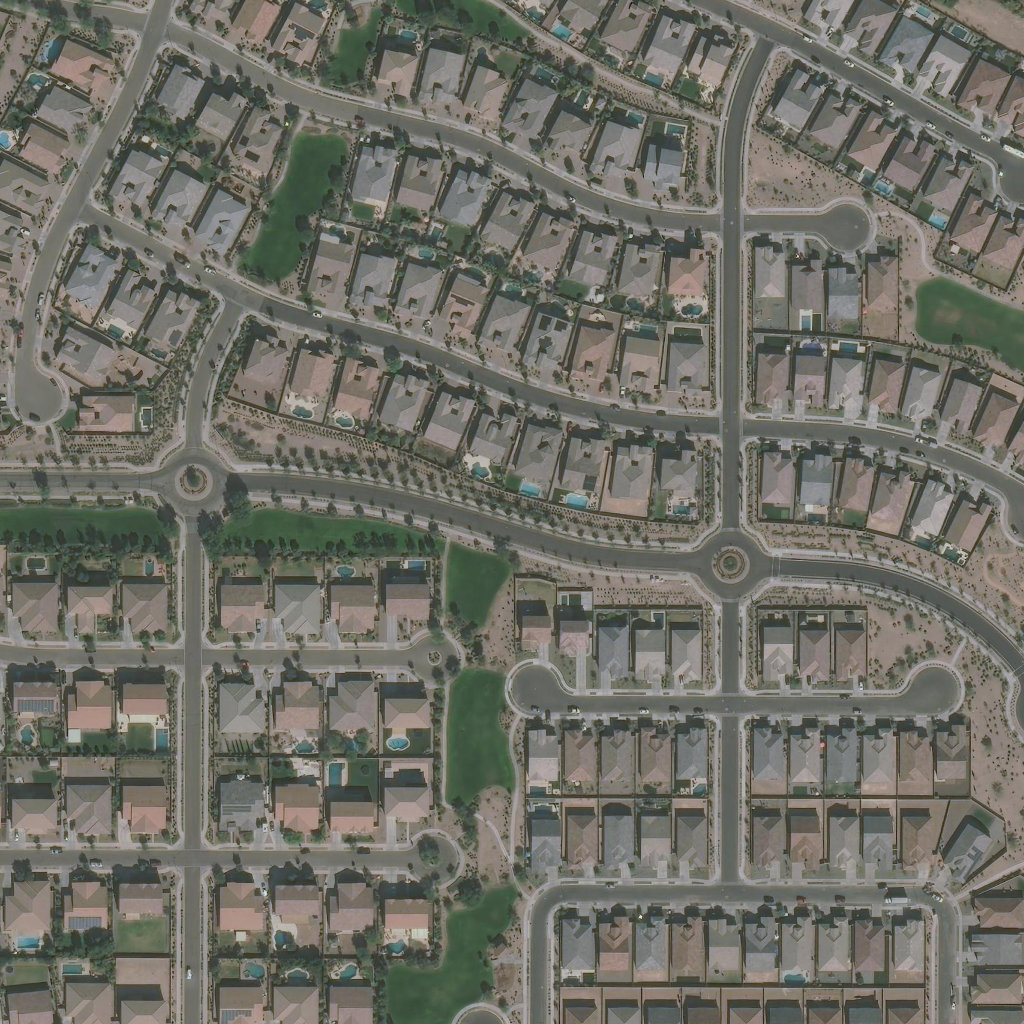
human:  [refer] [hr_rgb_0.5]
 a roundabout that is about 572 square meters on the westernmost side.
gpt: <box>[[15, 44, 21, 50, 0]]</box>